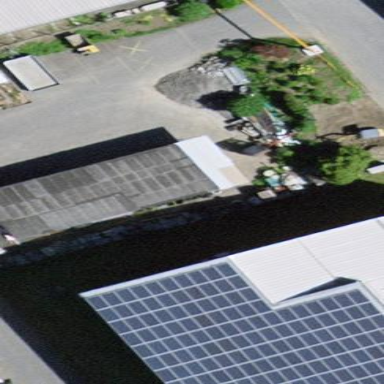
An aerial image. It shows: View of roof of building.